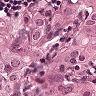
Metastatic tissue present: yes